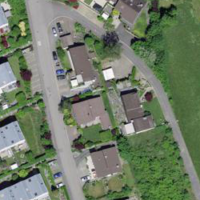
EUNIS habitat code: 55
Species observed at this site:
Acer pseudoplatanus